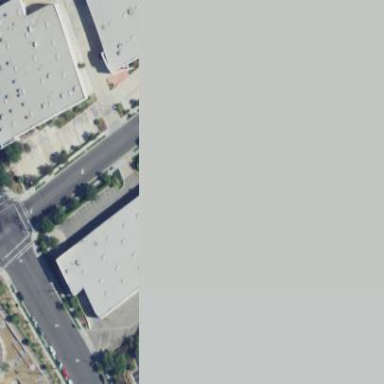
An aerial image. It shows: Warehouse.